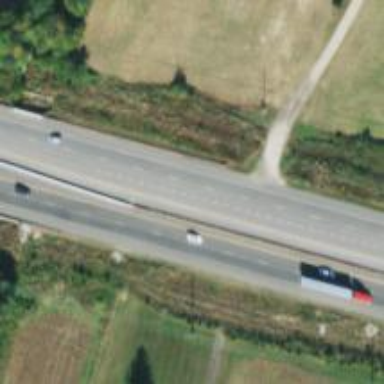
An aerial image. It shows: Asphalt road designated as trunk highway.